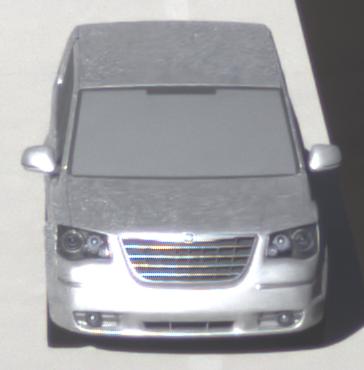
Make: Chrysler
Model: Grand Voyager 3.8
Detailed model: Grand Voyager
Model produced from: 2008/03
Model produced until: 2010/12
Doors: 5
Color: white
Road condition: dry road
Daytime: morning or afternoon
Contrast: high contrast